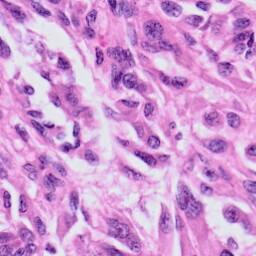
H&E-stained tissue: Skin